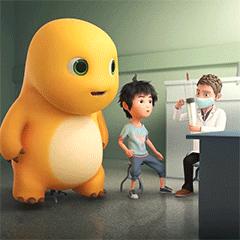
Label: nailong